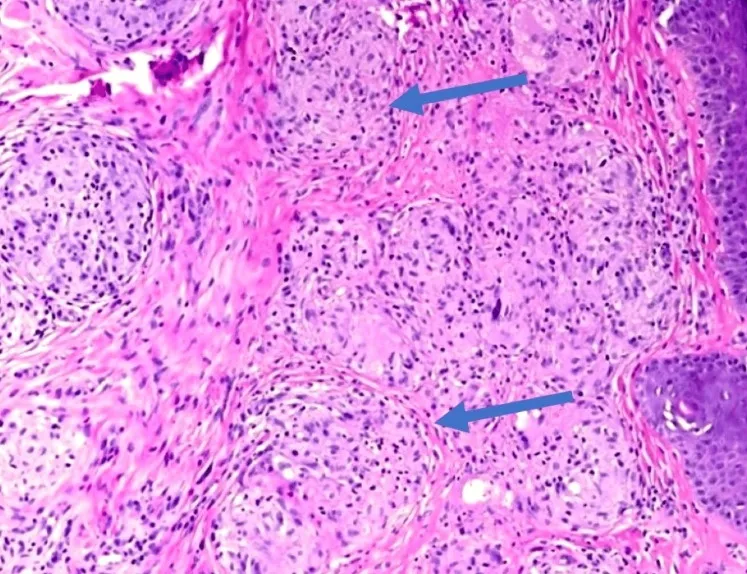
Lymph node biopsy revealing clusters of epithelioid cells with multinucleated giant cells consistent with non-caseating granulomas. . Stains: hematoxylin and eosin (magnification: 40x).
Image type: pathology (h&e)